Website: walmart
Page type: address-validator
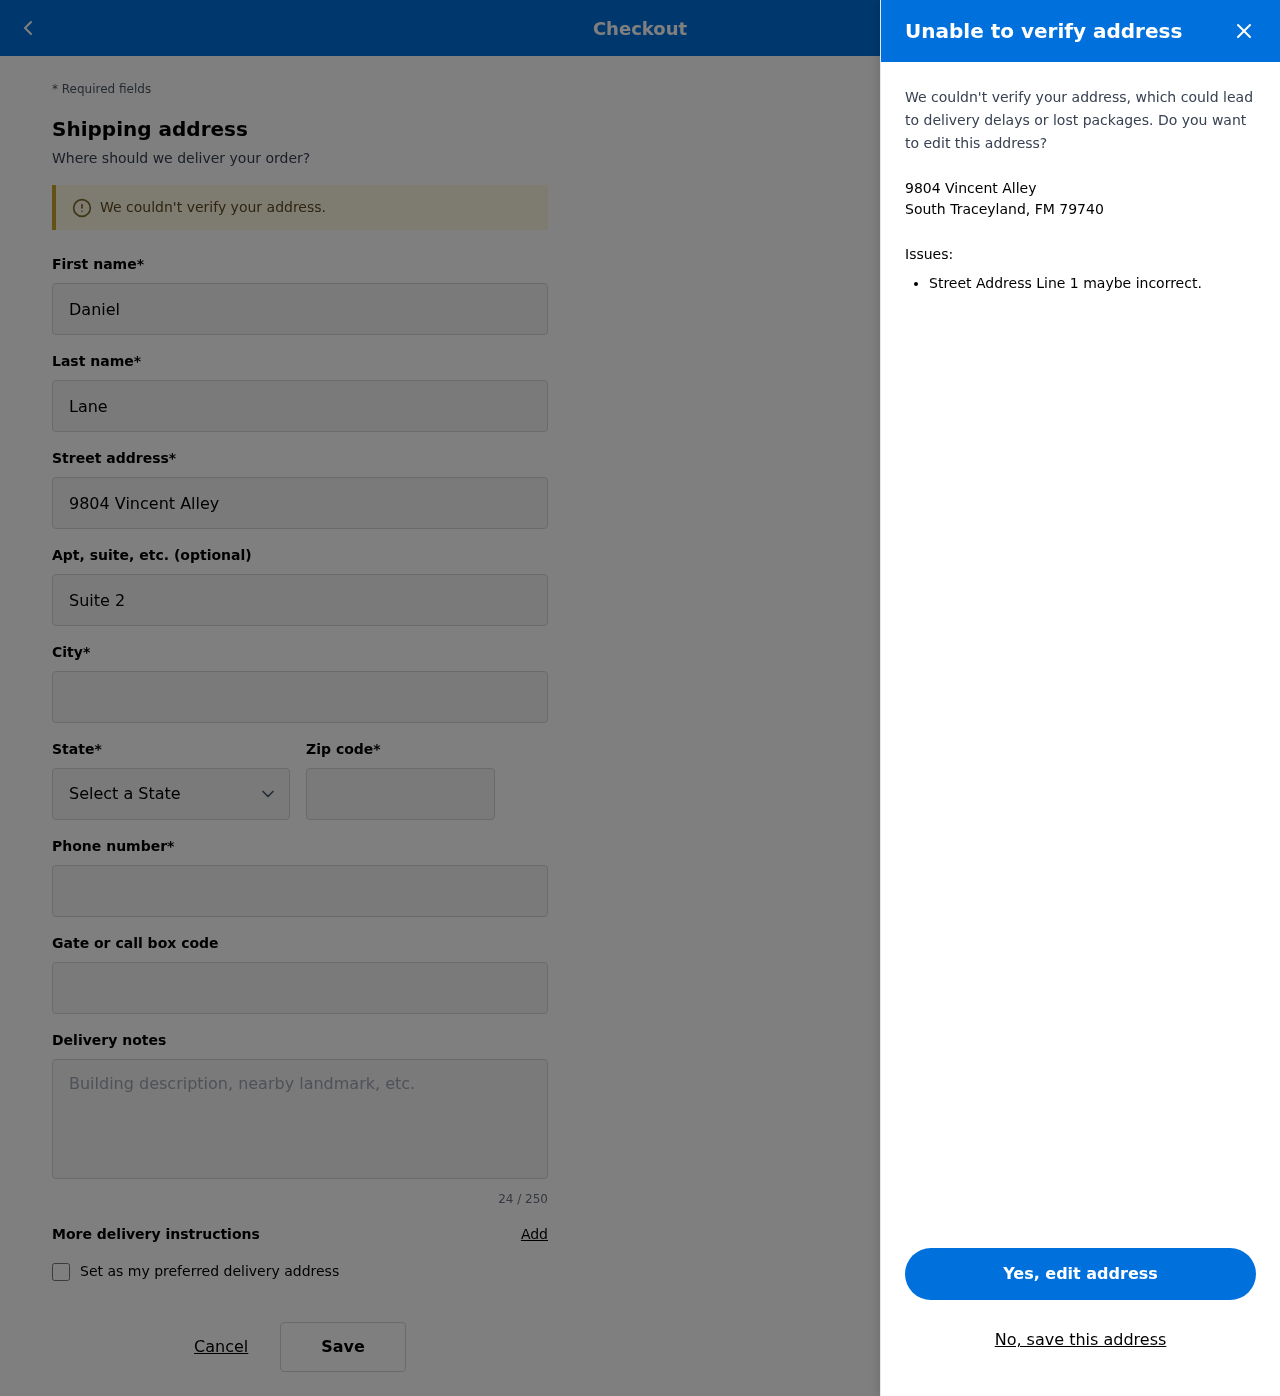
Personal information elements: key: PII_CITY_STATE_ZIP
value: South Traceyland, FM 79740
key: PII_DELIVERY_INSTRUCTIONS
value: Place behind screen door
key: PII_STATE_ABBR
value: FM
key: PII_STREET
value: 9804 Vincent Alley
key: PII_FIRSTNAME
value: Daniel
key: PII_LASTNAME
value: Lane
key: PII_STREET2
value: Suite 257
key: PII_CITY
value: South Traceyland
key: PII_POSTCODE
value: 79740
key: PII_PHONE
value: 9759264379
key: PII_SECURITY_CODE
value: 36EZ